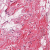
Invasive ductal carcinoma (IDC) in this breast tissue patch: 0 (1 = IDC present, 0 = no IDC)